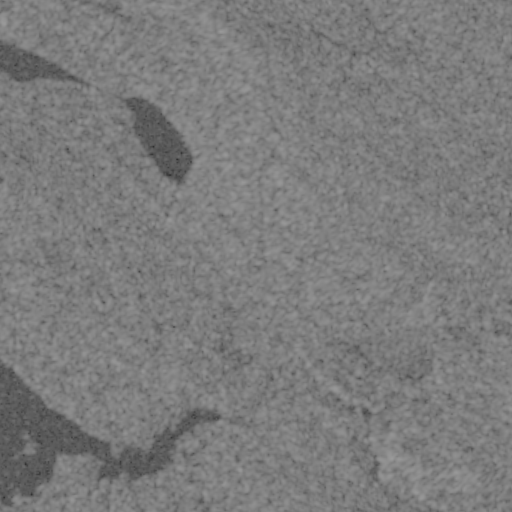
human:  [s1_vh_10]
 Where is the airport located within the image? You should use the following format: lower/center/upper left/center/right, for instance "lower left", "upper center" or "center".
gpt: The airport is located in the upper left of the image.
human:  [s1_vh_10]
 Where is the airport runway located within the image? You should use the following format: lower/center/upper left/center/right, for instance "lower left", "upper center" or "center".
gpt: The airport runway is located in the upper left of the image.
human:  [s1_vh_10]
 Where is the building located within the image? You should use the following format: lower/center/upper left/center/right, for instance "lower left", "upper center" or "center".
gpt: The building is located in the lower left of the image.
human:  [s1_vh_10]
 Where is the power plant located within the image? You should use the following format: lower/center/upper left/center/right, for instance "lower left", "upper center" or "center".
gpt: There is no power plant in the image.

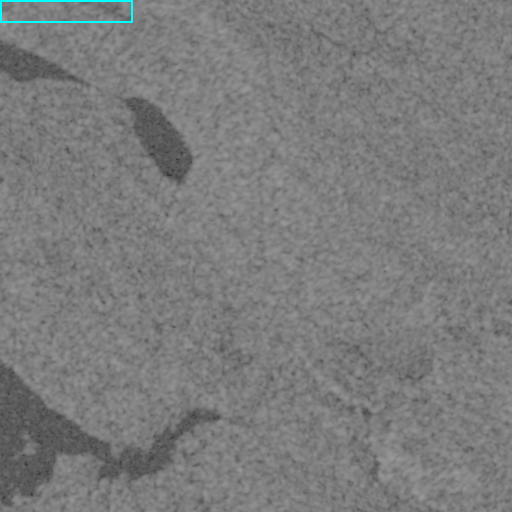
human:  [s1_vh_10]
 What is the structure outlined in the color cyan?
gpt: The structure outlined in cyan is an airport.
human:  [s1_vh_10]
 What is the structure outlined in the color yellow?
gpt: There is no yellow outline.